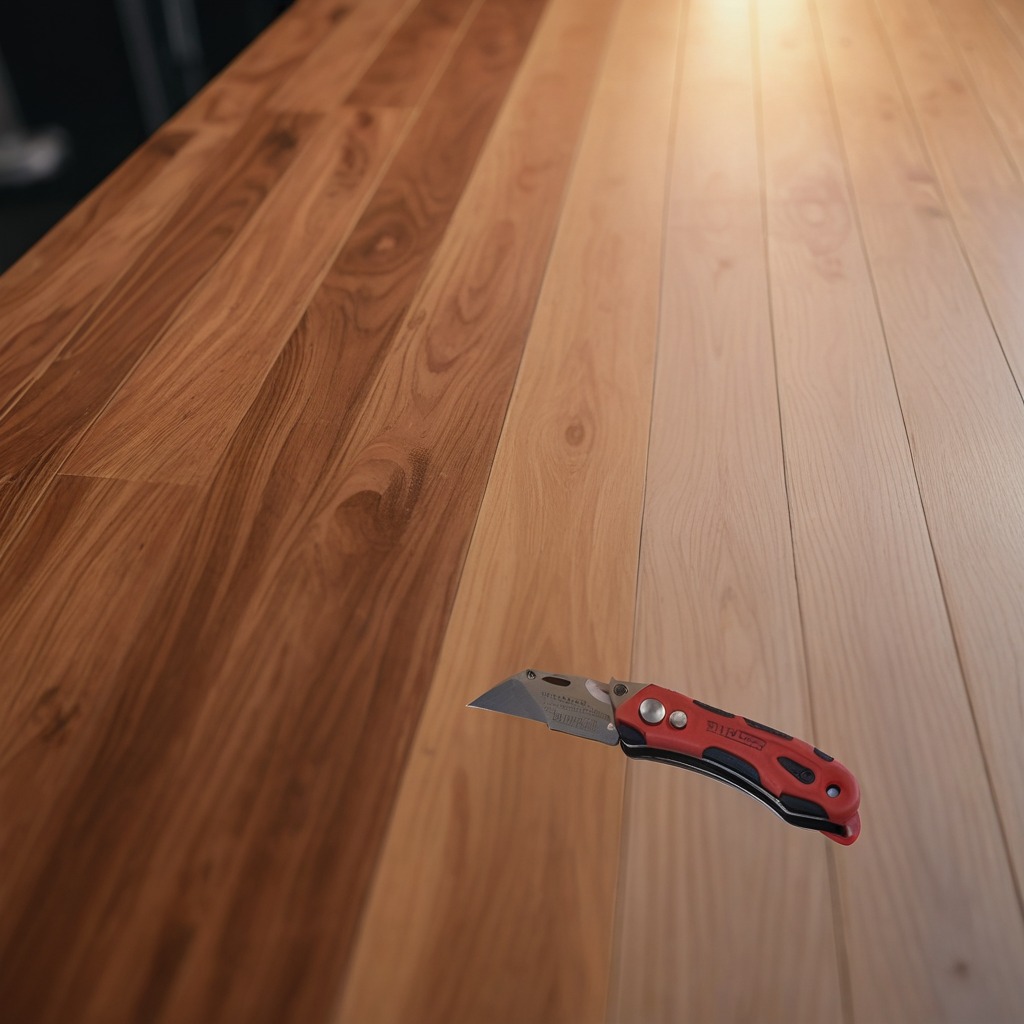
A utility knife lies on the wooden table in a carpentry studio.